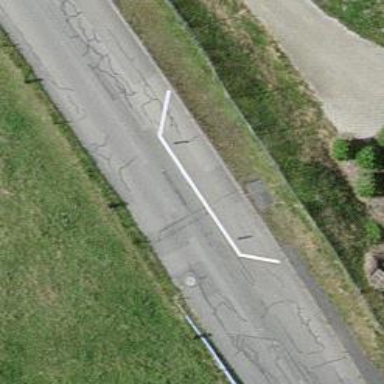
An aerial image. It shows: Traffic calming feature called choker.